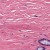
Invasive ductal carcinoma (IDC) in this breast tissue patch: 1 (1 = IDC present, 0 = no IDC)